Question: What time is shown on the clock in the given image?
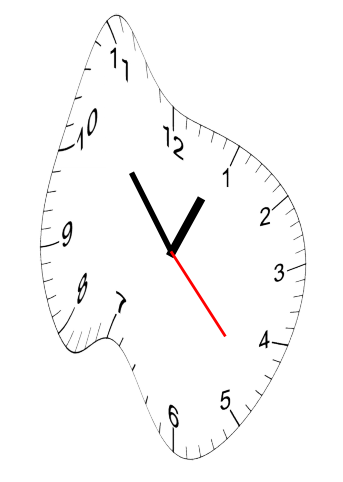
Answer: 12:53:23